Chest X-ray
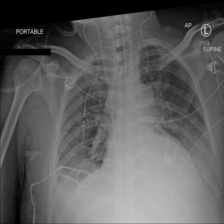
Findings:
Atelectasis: negative
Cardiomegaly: negative
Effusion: positive
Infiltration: positive
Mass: negative
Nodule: negative
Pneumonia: negative
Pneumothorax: negative
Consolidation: negative
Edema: negative
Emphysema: negative
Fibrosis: negative
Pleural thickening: negative
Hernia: negative